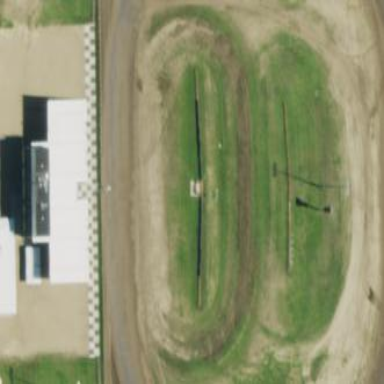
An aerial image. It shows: Raceway for motor sports.